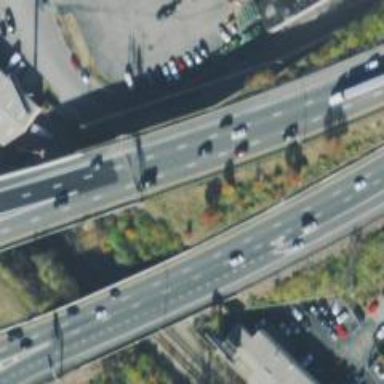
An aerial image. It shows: Motorway junction.